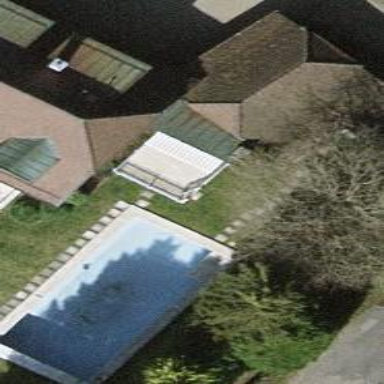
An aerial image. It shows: Swimming pool located in leisure land.